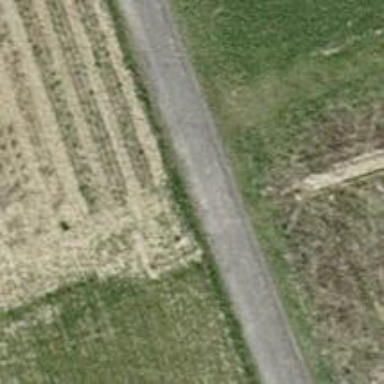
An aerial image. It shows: Track with pebblestone surface at grade 5 track type.